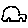
Label: car